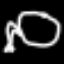
Label: frog